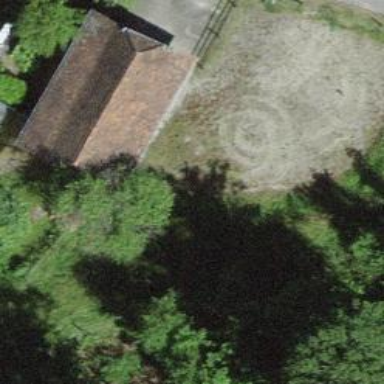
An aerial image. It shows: Rural barn.